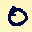
Label: 0